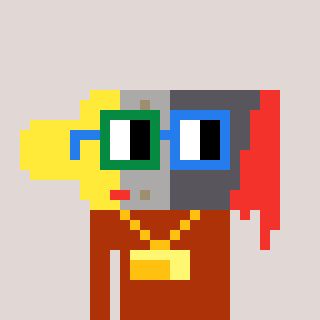
a pixel art character with square green and blue glasses, a paintbrush-shaped head and a hotbrown-colored body on a warm background